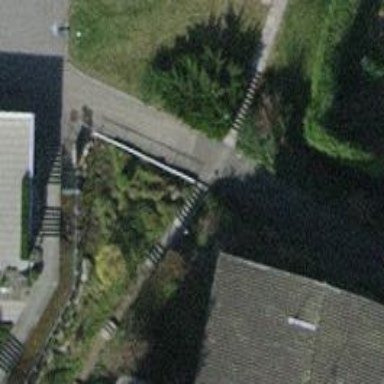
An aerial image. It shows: Set of concrete steps.